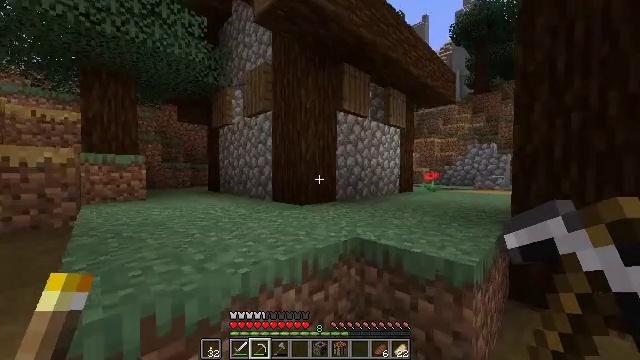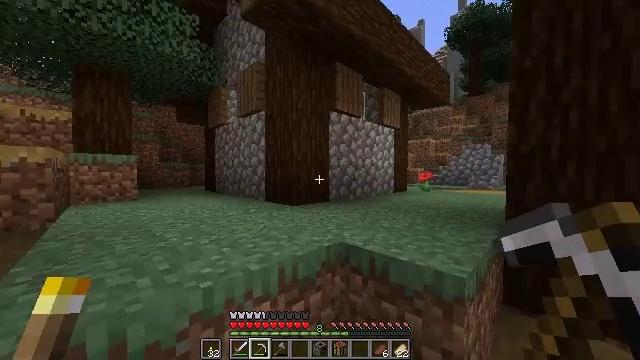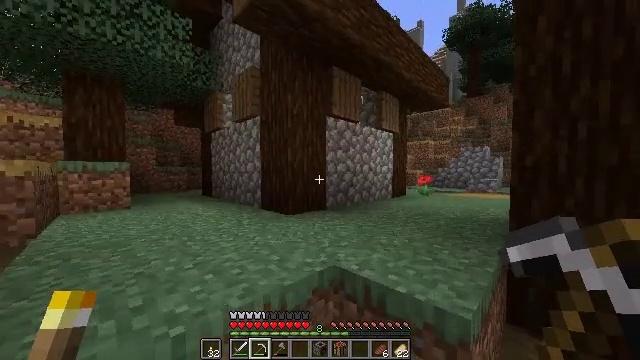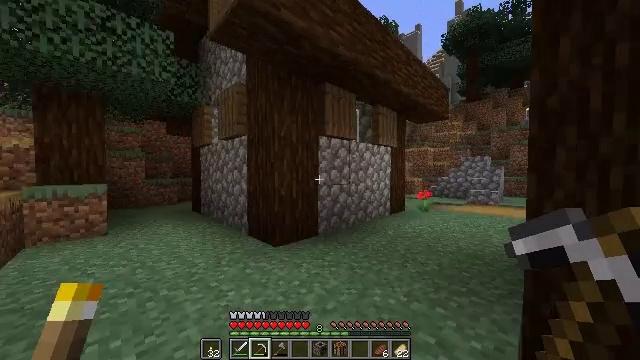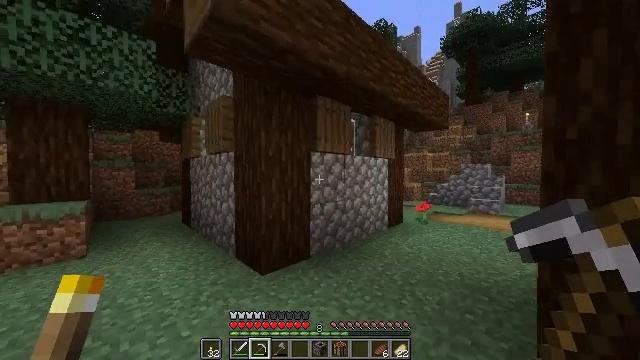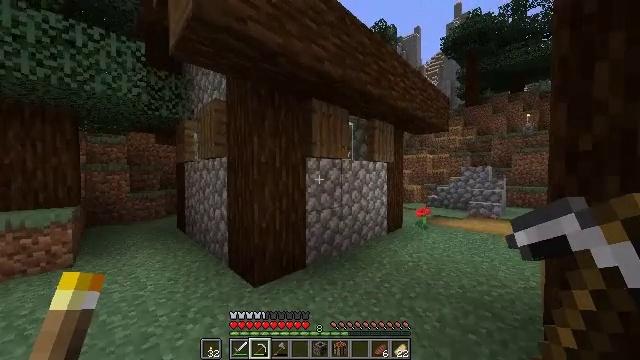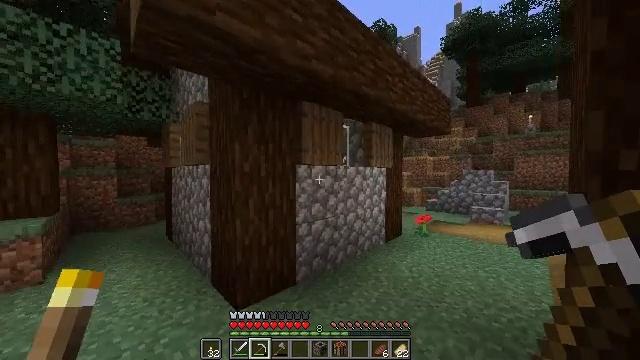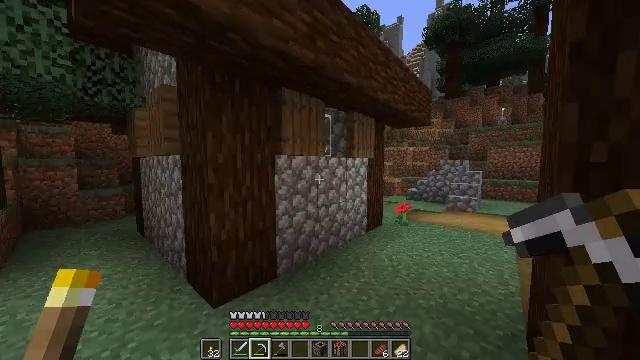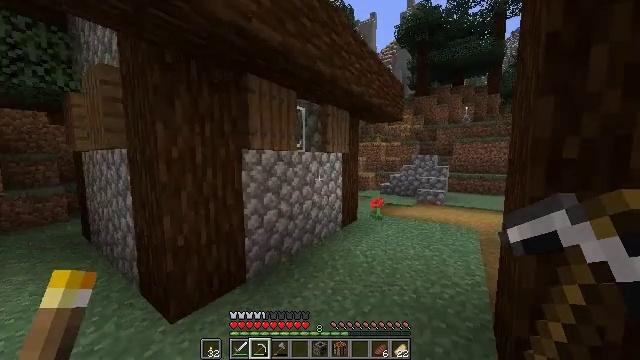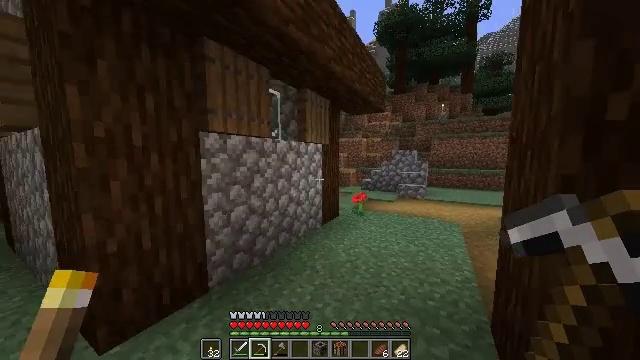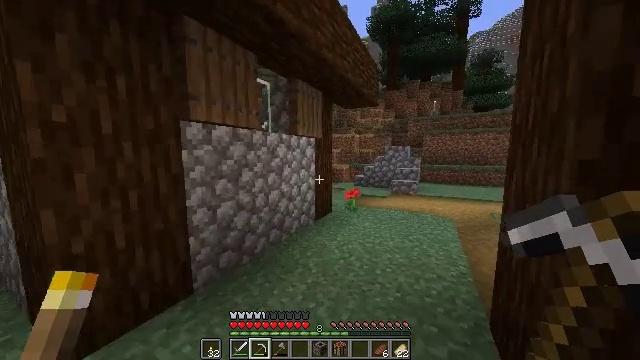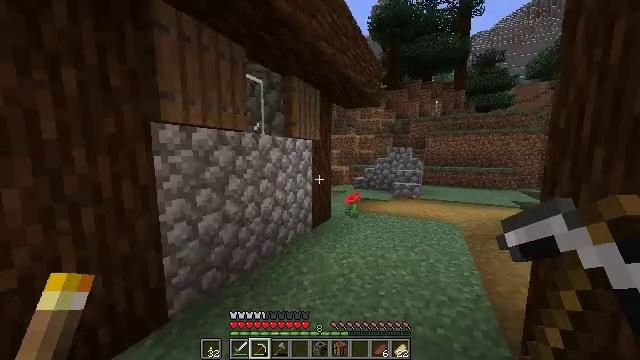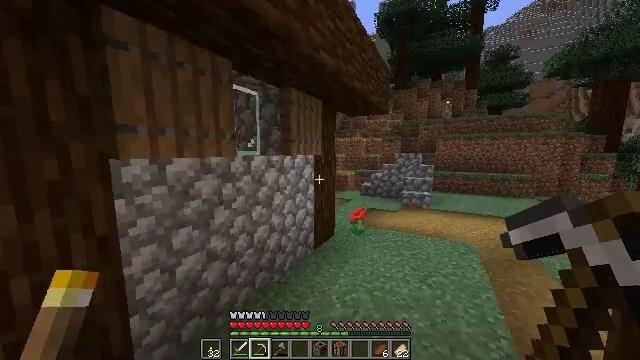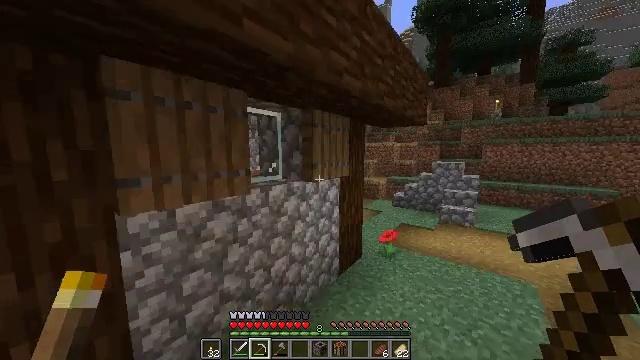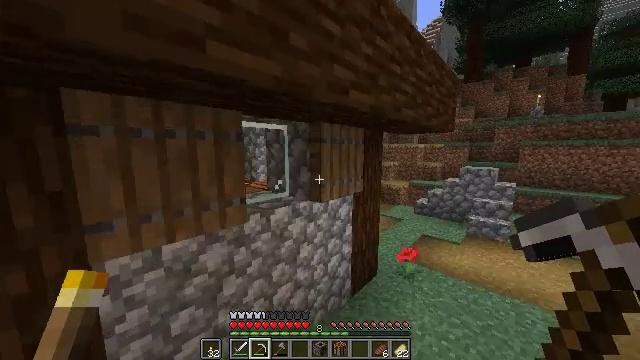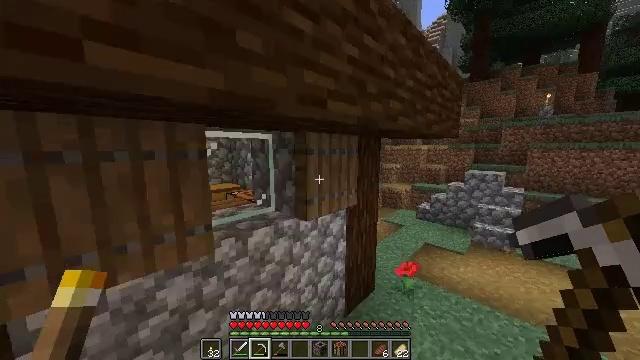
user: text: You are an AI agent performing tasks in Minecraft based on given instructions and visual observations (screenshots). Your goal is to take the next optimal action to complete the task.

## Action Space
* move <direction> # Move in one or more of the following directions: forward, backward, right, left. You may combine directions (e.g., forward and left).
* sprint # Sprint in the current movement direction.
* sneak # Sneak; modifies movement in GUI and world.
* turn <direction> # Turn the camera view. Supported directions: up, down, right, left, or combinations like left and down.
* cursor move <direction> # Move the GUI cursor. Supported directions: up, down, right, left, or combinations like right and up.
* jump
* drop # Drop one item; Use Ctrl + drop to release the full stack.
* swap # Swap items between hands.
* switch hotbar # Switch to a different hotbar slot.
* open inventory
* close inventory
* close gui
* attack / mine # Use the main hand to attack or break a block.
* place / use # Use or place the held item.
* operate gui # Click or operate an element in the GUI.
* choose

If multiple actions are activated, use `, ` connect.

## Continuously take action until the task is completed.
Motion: motion action
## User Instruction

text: Remove pumpkin seeds from the inventory.
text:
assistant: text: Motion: move forward and move right, sprint
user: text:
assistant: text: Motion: move forward and move right, sprint, jump
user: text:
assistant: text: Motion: move forward and move right, sprint, jump
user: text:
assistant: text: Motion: move forward and move right, sprint, jump
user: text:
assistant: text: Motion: move forward, sprint, jump
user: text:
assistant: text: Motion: move forward, sprint
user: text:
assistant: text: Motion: move forward, sprint, turn right and down
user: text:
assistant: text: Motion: move forward, sprint, turn right and down
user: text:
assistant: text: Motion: move forward, sprint, turn right
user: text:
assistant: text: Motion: move forward, sprint, turn right
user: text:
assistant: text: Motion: move forward and move right, sprint, jump
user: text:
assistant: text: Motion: move forward and move right, sprint, turn left, jump
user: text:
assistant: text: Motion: move forward and move right, sprint, turn left, jump
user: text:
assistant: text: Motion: move forward and move right, sprint, turn left, jump
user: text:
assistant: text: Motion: move forward and move right, sprint, jump
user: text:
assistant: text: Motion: move forward and move right, sprint, jump
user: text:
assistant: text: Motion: move forward and move right, sprint, jump
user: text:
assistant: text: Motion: move forward and move right, sprint, turn left and down, jump
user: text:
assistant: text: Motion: move forward and move right, sprint, turn left, jump
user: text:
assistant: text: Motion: move forward and move right, sprint, turn left, jump
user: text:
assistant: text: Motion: move forward and move right, sprint, turn left, jump
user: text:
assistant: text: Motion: move forward and move right, sprint, turn left, jump
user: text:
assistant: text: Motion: move forward and move right, sprint, turn left, jump
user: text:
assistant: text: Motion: move forward and move right, sprint, turn left, jump
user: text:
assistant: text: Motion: move forward and move right, sprint, turn left, jump
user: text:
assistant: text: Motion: move forward and move right, sprint, turn left, jump
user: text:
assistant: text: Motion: move forward and move right, sprint, turn left, jump
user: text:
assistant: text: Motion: move forward and move right, sprint, turn left, jump
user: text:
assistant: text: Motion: move forward and move right, sprint, turn left, jump
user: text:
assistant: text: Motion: move forward, sprint, turn left